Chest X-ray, PA view. Patient: 57 years old, sex F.
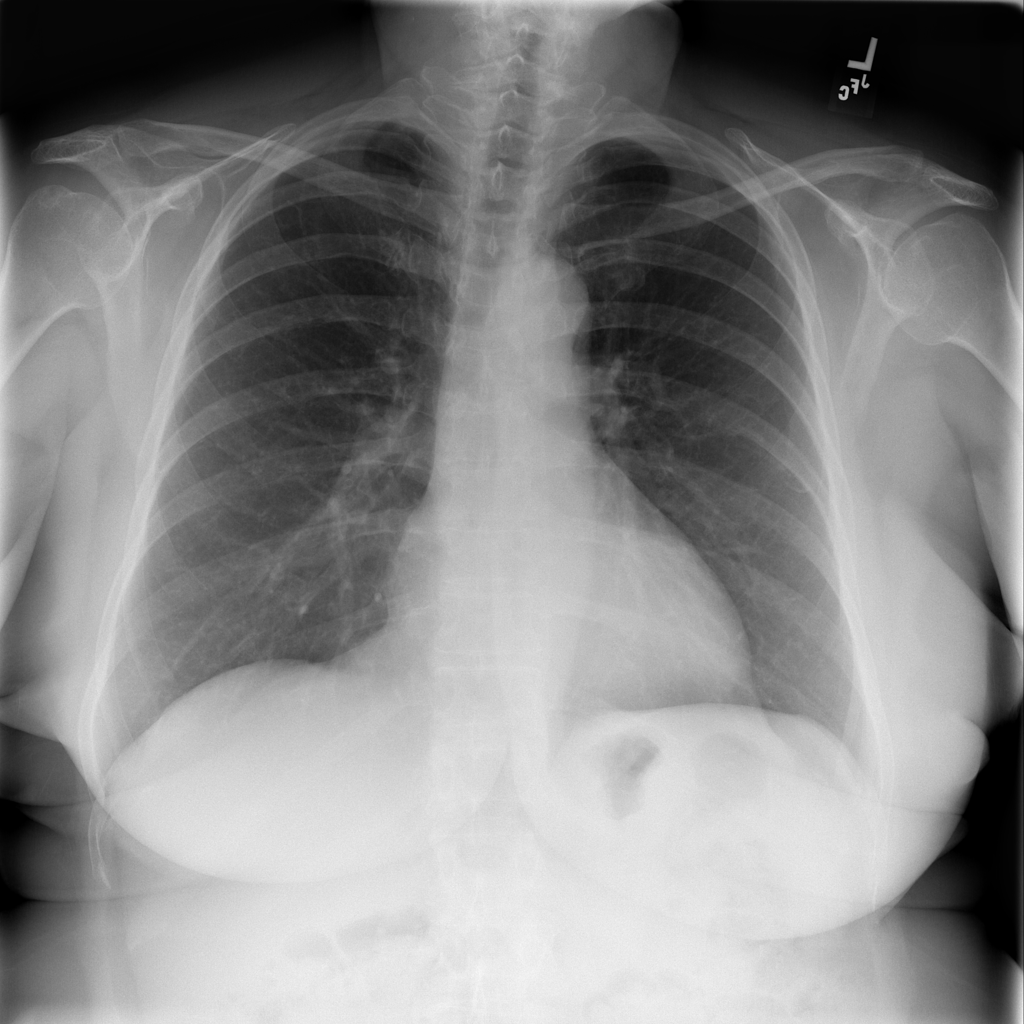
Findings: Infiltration